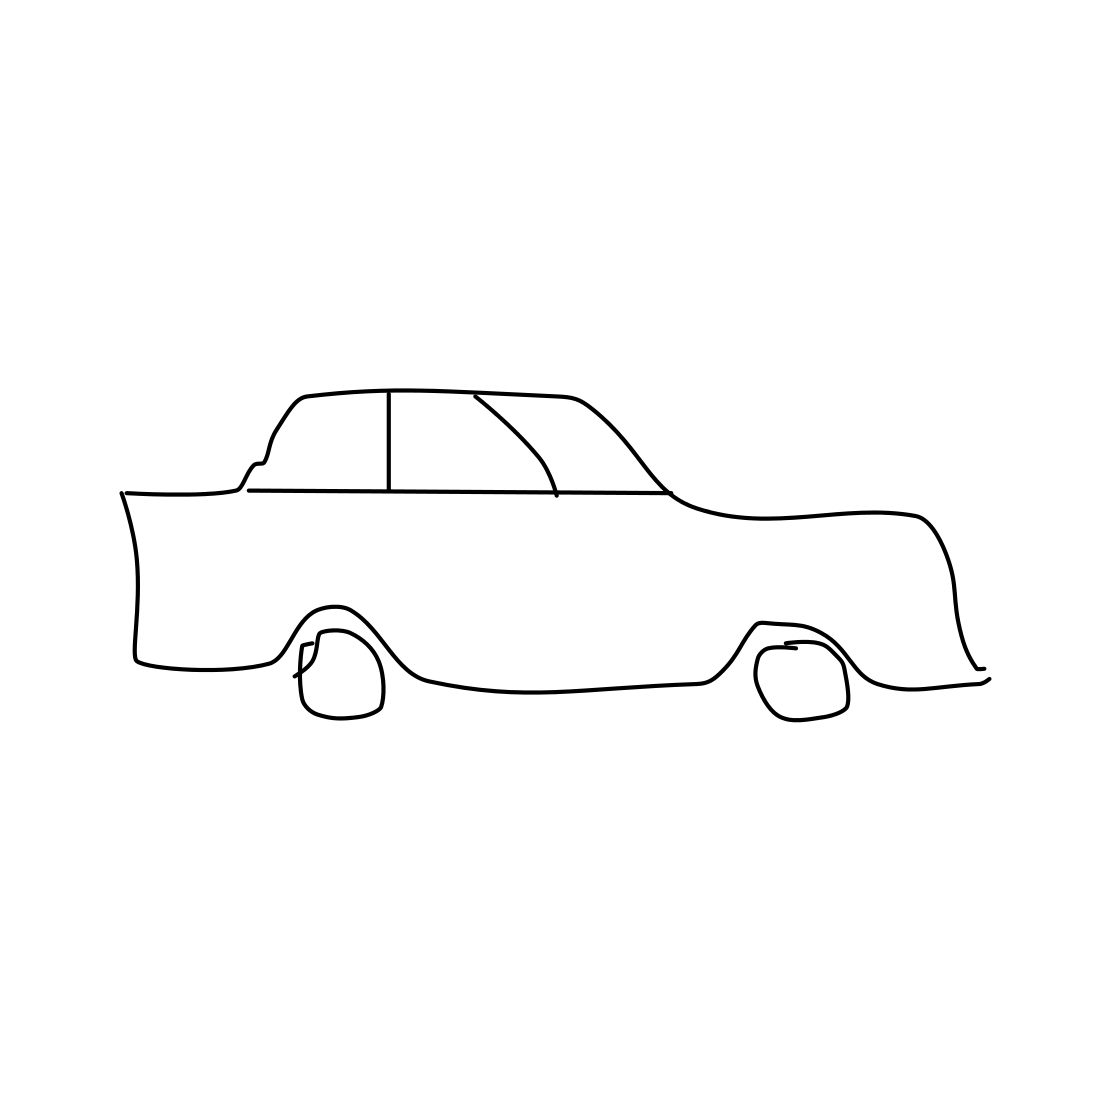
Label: suv